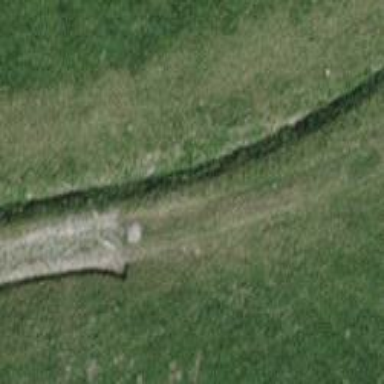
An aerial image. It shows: Track with very rough surface.